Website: walmart
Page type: store-pickup
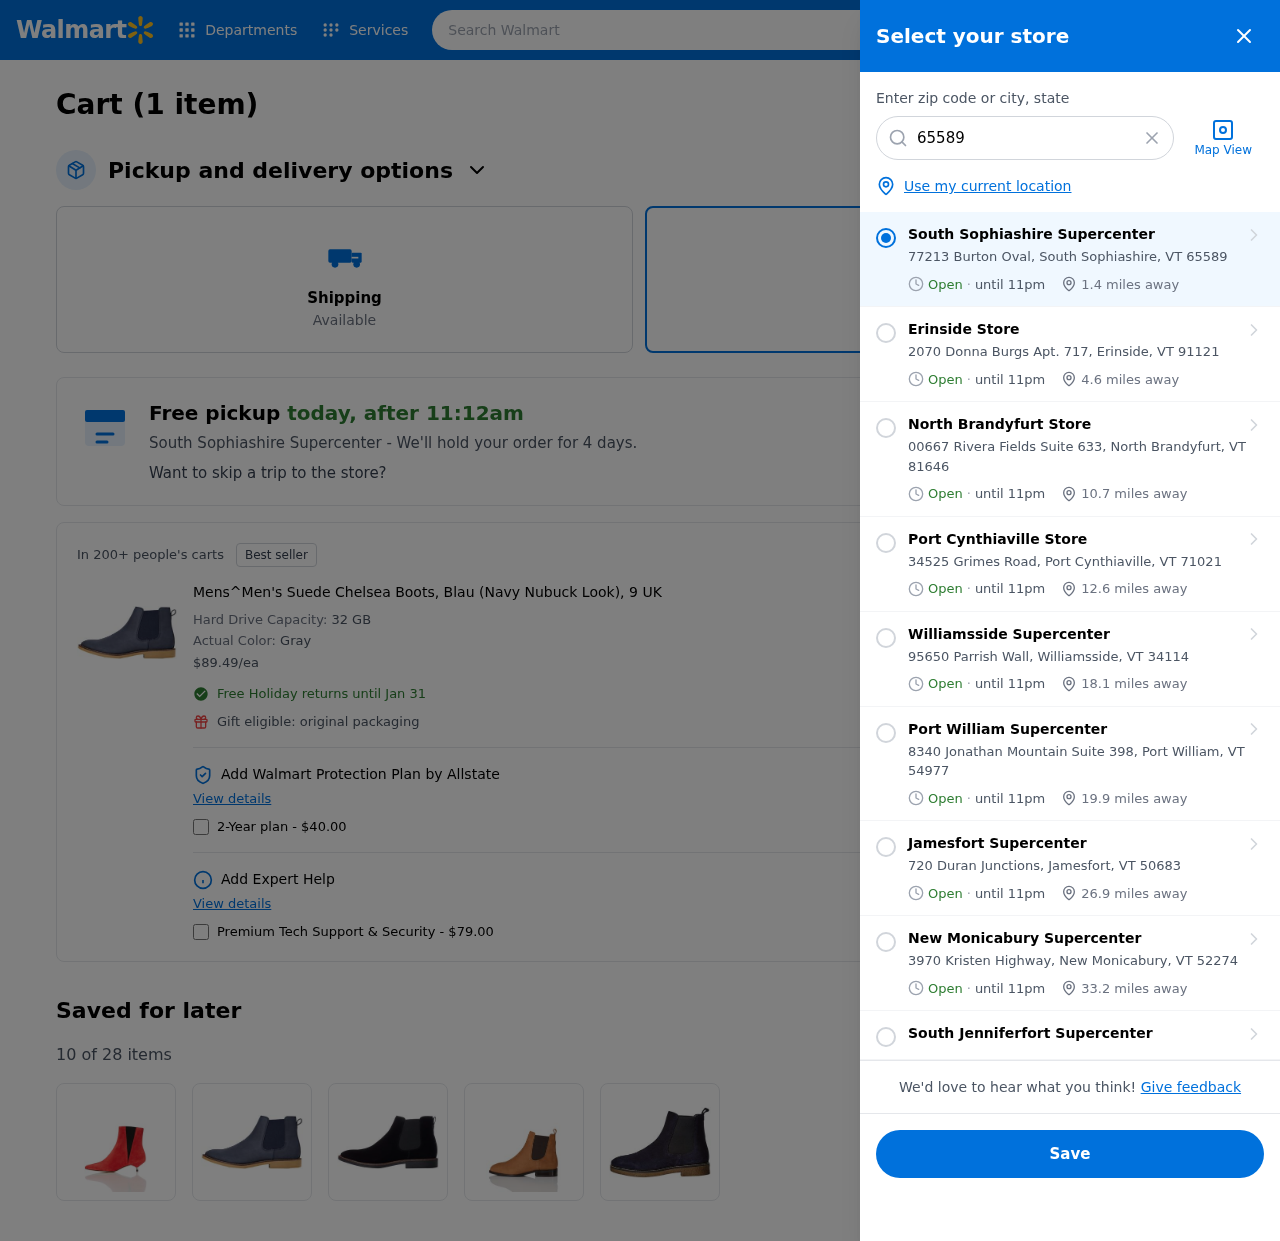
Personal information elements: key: PII_CITY
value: South Sophiashire
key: PII_CITY
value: South Sophiashire Supercenter
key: PII_CITY_STATE_ZIP
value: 77213 Burton Oval, South Sophiashire, VT 65589
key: PII_LOCATION1_CITY
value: Erinside Store
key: PII_LOCATION1_CITY_STATE_ZIP
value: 2070 Donna Burgs Apt. 717, Erinside, VT 91121
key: PII_LOCATION2_CITY
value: North Brandyfurt Store
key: PII_LOCATION2_CITY_STATE_ZIP
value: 00667 Rivera Fields Suite 633, North Brandyfurt, VT 81646
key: PII_LOCATION3_CITY
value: Port Cynthiaville Store
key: PII_LOCATION3_CITY_STATE_ZIP
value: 34525 Grimes Road, Port Cynthiaville, VT 71021
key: PII_LOCATION4_CITY
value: Williamsside Supercenter
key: PII_LOCATION4_CITY_STATE_ZIP
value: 95650 Parrish Wall, Williamsside, VT 34114
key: PII_LOCATION5_CITY
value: Port William Supercenter
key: PII_LOCATION5_CITY_STATE_ZIP
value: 8340 Jonathan Mountain Suite 398, Port William, VT 54977
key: PII_LOCATION6_CITY
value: Jamesfort Supercenter
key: PII_LOCATION6_CITY_STATE_ZIP
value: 720 Duran Junctions, Jamesfort, VT 50683
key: PII_LOCATION7_CITY
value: New Monicabury Supercenter
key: PII_LOCATION7_CITY_STATE_ZIP
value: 3970 Kristen Highway, New Monicabury, VT 52274
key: PII_LOCATION8_CITY
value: South Jenniferfort Supercenter
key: PII_POSTCODE
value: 65589
Product elements: key: PRODUCT1_NAME
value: Mens^Men's Suede Chelsea Boots, Blau (Navy Nubuck Look), 9 UK
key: PRODUCT1_PRICE
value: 89.49
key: PRODUCT1_DESC
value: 32 GB
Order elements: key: ORDER_NUM_ITEMS
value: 1
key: ORDER_NUM_ITEMS
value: Cart (1 item)
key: ORDER_DELIVERY_DATE
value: today, after 11:12am
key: ORDER_ITEM1_QUANTITY
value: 1
Search elements: key: HEADER_SEARCH
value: Search Walmart
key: SEARCH_LOCATION
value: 65589